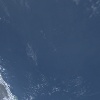
Label: water